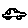
Label: car